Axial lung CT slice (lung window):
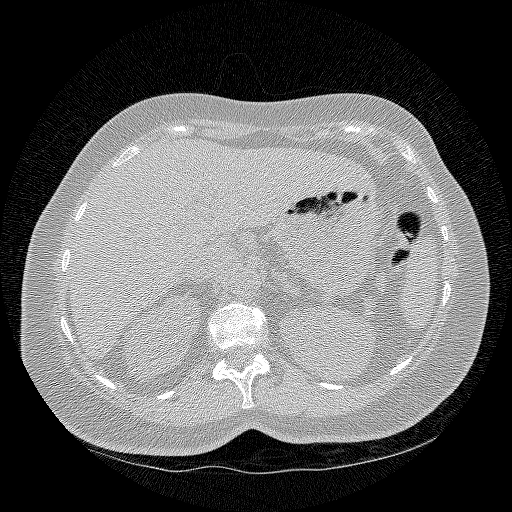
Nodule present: no